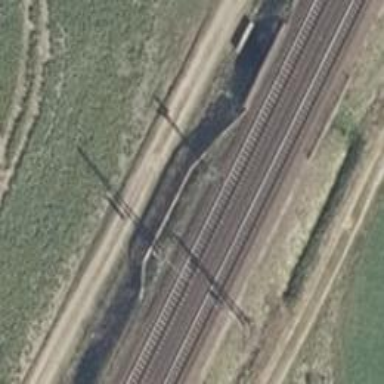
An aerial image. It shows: Railway signal.